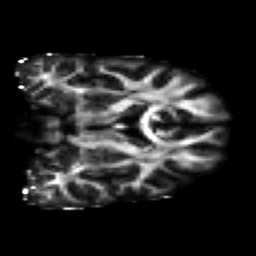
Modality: FA
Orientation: coronal
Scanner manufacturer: ge
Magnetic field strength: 3 T
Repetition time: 7.98 s
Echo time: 0.0701 s